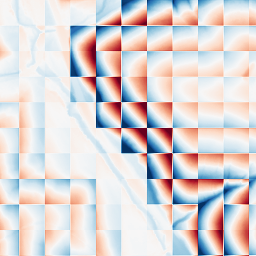
Category: wavelet
Decomposition family: wavelet_dwt
Decomposition parameters: wavelet: haar
level: 5
Upsampling method: sinc_blackman
Upsampling parameters: scale: 2
kernel_size: 8
Upsampling scale: 2